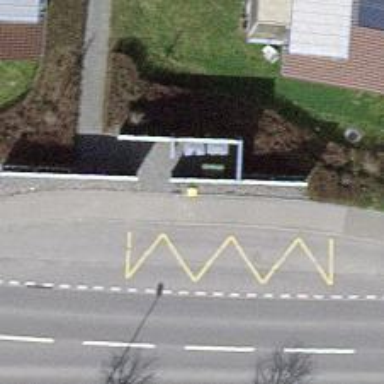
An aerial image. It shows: Post box.